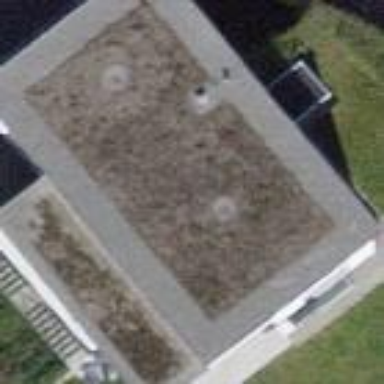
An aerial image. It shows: Apartment building with flat roof.